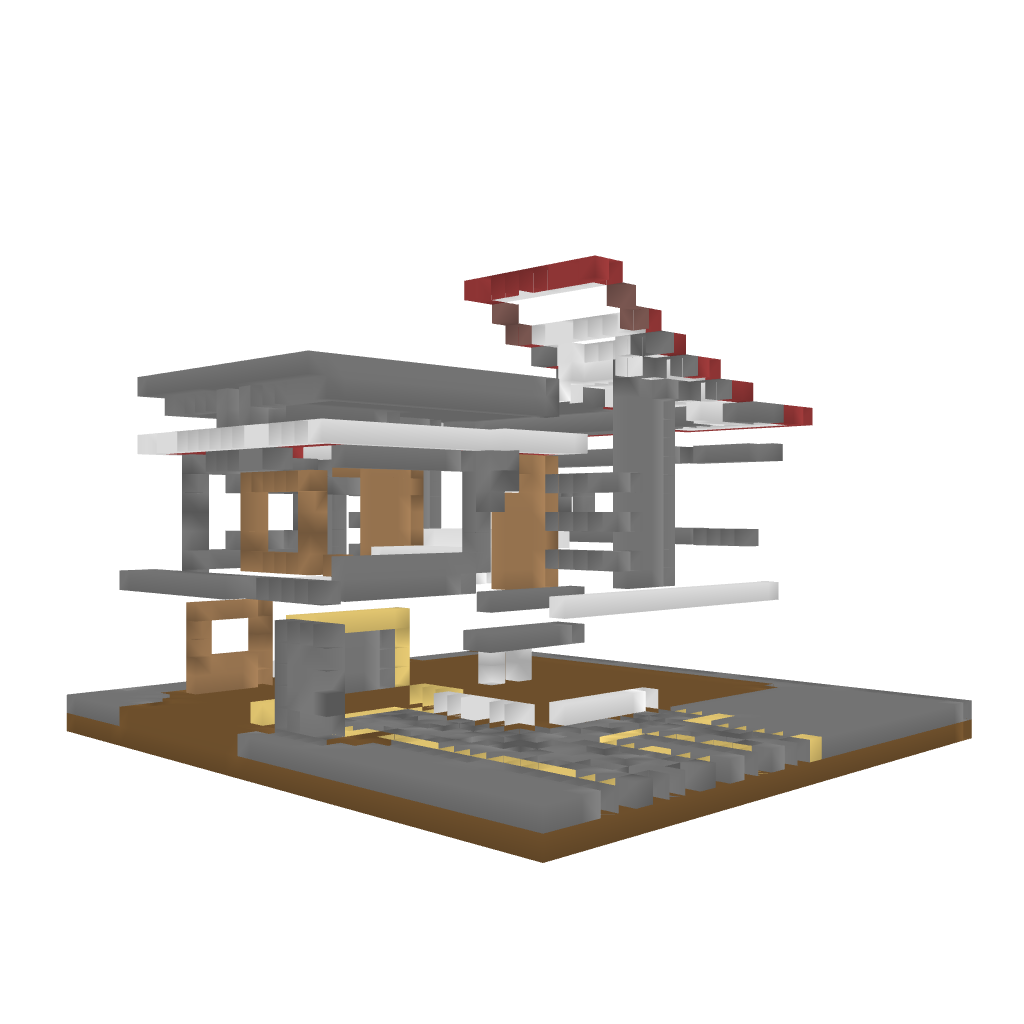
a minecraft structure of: Modern House [D.I.Y Interior] bad low quality